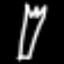
Label: fork